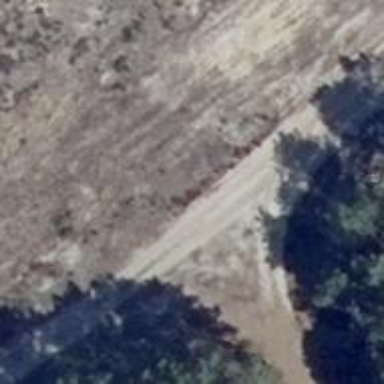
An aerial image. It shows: Track with sand surface of grade3 quality.